Aerial crown-view tile of a tropical tree (Barro Colorado Island, Panama), acquired 20250414:
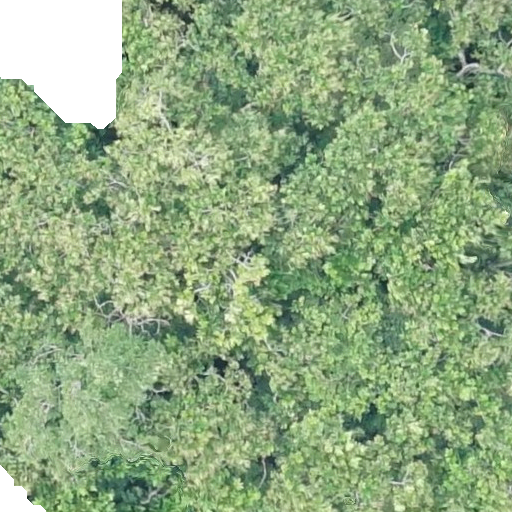
Species: Anacardium excelsum
GBIF accepted scientific name: Anacardium excelsum
Crown area: 652.16 m²